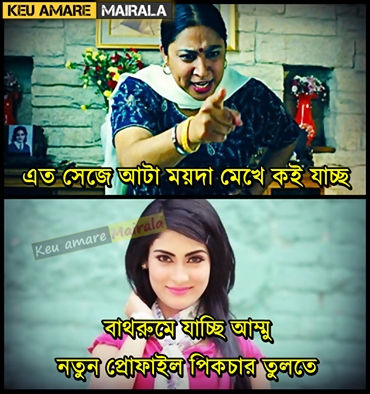
Caption: এত সেজে আটা ময়দা মেখে কই যাচ্ছ বাথরুমে যাচ্ছি আম্মু নতুন প্রোফাইল পিকচার তুলতে
Label: non-hate